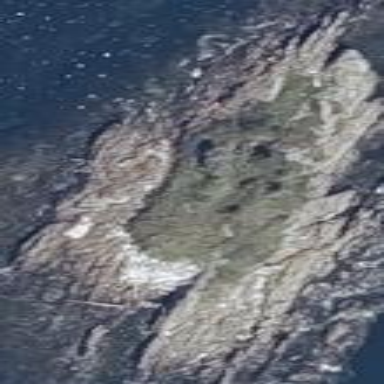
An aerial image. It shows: Islet along the natural coastline.